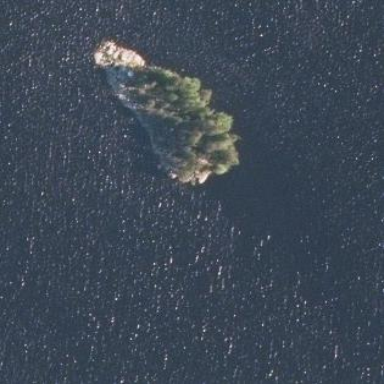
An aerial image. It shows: Islet.